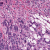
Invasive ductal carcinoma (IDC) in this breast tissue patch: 1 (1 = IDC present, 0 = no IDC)